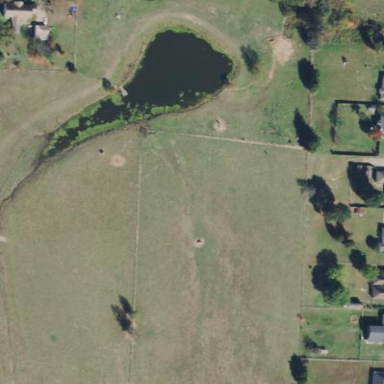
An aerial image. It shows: Pond with natural water.